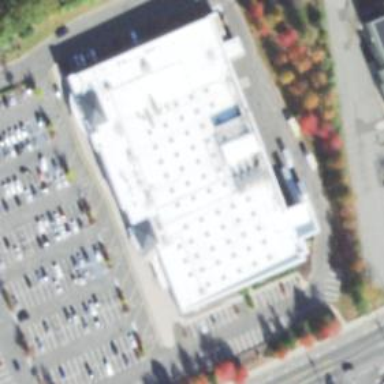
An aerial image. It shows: Supermarket.